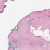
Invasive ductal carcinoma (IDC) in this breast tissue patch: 0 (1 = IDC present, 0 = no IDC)